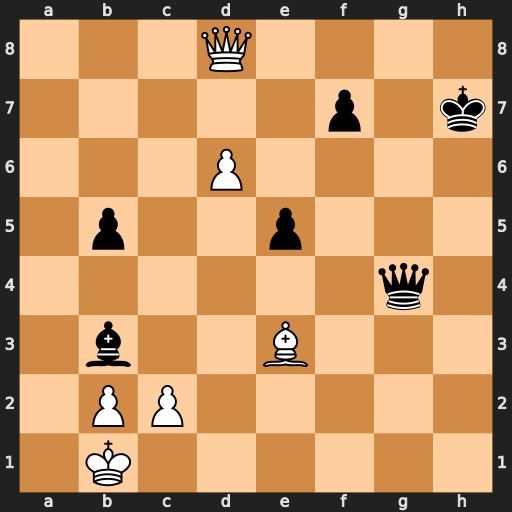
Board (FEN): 3Q4/5p1k/3P4/1p2p3/6q1/1b2B3/1PP5/1K6
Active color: w
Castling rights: -
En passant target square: -
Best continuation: cxb3 Qe4+ Ka2